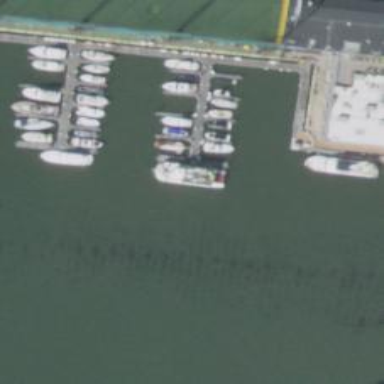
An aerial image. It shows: Man-made pier.